Question: The problem is that although the image is created, there is a small indent on the left side, a screenshot is attached (on top is the image that my program makes, just below the program itself).

'''
HDC hdcWindow{ HdcWindowScreen }, hdcMemDC{ CreateCompatibleDC(hdcWindow) };
HBITMAP hbmScreen{};
BITMAP bmpScreen{};
RECT rcClient;
GetClientRect(WindowFromDC(hdcWindow), &rcClient);
hbmScreen = CreateCompatibleBitmap(hdcWindow, rcClient.right + rcClient.left, rcClient.bottom + rcClient.top);
SelectObject(hdcMemDC, hbmScreen);
if (!(BitBlt(hdcMemDC, 0, 0, rcClient.right - rcClient.left, rcClient.bottom - rcClient.top, hdcWindow, 0, 0, SRCCOPY))) {
MessageBox(hWnd, L"BitBlt has failed", L"Failed", MB_OK);
ClearMemory();
}
GetObject(hdcWindow, sizeof(BITMAP), &bmpScreen);
BITMAPFILEHEADER bmfHeader{};
BITMAPINFOHEADER bi{};
bi.biSize = sizeof(BITMAPFILEHEADER);
bi.biWidth = bmpScreen.bmWidth;
bi.biHeight = bmpScreen.bmHeight;
bi.biPlanes = 1;
bi.biBitCount = 32;;
bi.biCompression = BI_RGB;
bi.biSizeImage = 0;
bi.biXPelsPerMeter = 0;
bi.biYPelsPerMeter = 0;
bi.biClrUsed = 0;
bi.biClrImportant = 0;
DWORD dwBmpSize = ((bmpScreen.bmWidth * bi.biBitCount + 31) / 32) * 4 * bmpScreen.bmHeight;
DWORD dwSizeofDIB = dwBmpSize + sizeof(BITMAPFILEHEADER) + sizeof(BITMAPINFOHEADER);
bmfHeader.bfOffBits = static_cast<DWORD>(sizeof(BITMAPFILEHEADER) + sizeof(BITMAPINFOHEADER));
bmfHeader.bfSize = dwSizeofDIB;
bmfHeader.bfType = 0x4D42;
GdiplusStartupInput gdiplusStartupInput{};
ULONG_PTR gdiplusToken{};
Gdiplus::GdiplusStartup(&gdiplusToken, &gdiplusStartupInput, NULL);
CLSID myClsId{};
Bitmap* image = new Bitmap(hbmScreen, nullptr);
image->Save(FileName, &myClsId, NULL);
Gdiplus::GdiplusShutdown(gdiplusToken);
'''
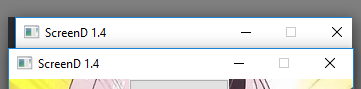
Answer: > <URL> does not include the border and title bar. All it
does is tell you the dimensions of the client area.<URL> retrieves the dimensions of the bounding rectangle
of the specified window. The dimensions are given in screen
coordinates that are relative to the upper-left corner of the screen.
But Windows 10 has thin invisible borders on left, right, and bottom, it is used to grip the mouse for resizing. The borders might look like this: 7,0,7,7 (left, top, right, bottom)
So if we use 'GetWindowRect' - this gives a little large window rect as compared to what we see on screen.
Please refer: <URL>
As @zett42 said that, use 'DwmGetWindowAttribute' with 'DWMWA_EXTENDED_FRAME_BOUNDS' to get the correct window size is a good way.
Like this:
'''
Rect rect;
DwmGetWindowAttribute(hWnd, DWMWA_EXTENDED_FRAME_BOUNDS, (PVOID)&rect, sizeof(rect));
'''
If DPI changes, 'GetWindowRect' will not return the correct window size.
But 'DwmGetWindowAttribute' will still return a correct size.
Please refer: <URL>
If DPI changes, 'LogicalToPhysicalPointForPerMonitorDPI' can return correct coordinates (+invisible borders)
<URL> awareness of the caller.
If you think it's better to have invisible borders, you can use this API.